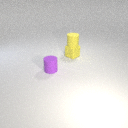
small purple rubber cylinder to the left of small yellow rubber cube